Question: The picture describes a maze problem, where green is the starting position and red is the end point. Find the length of the shortest path.
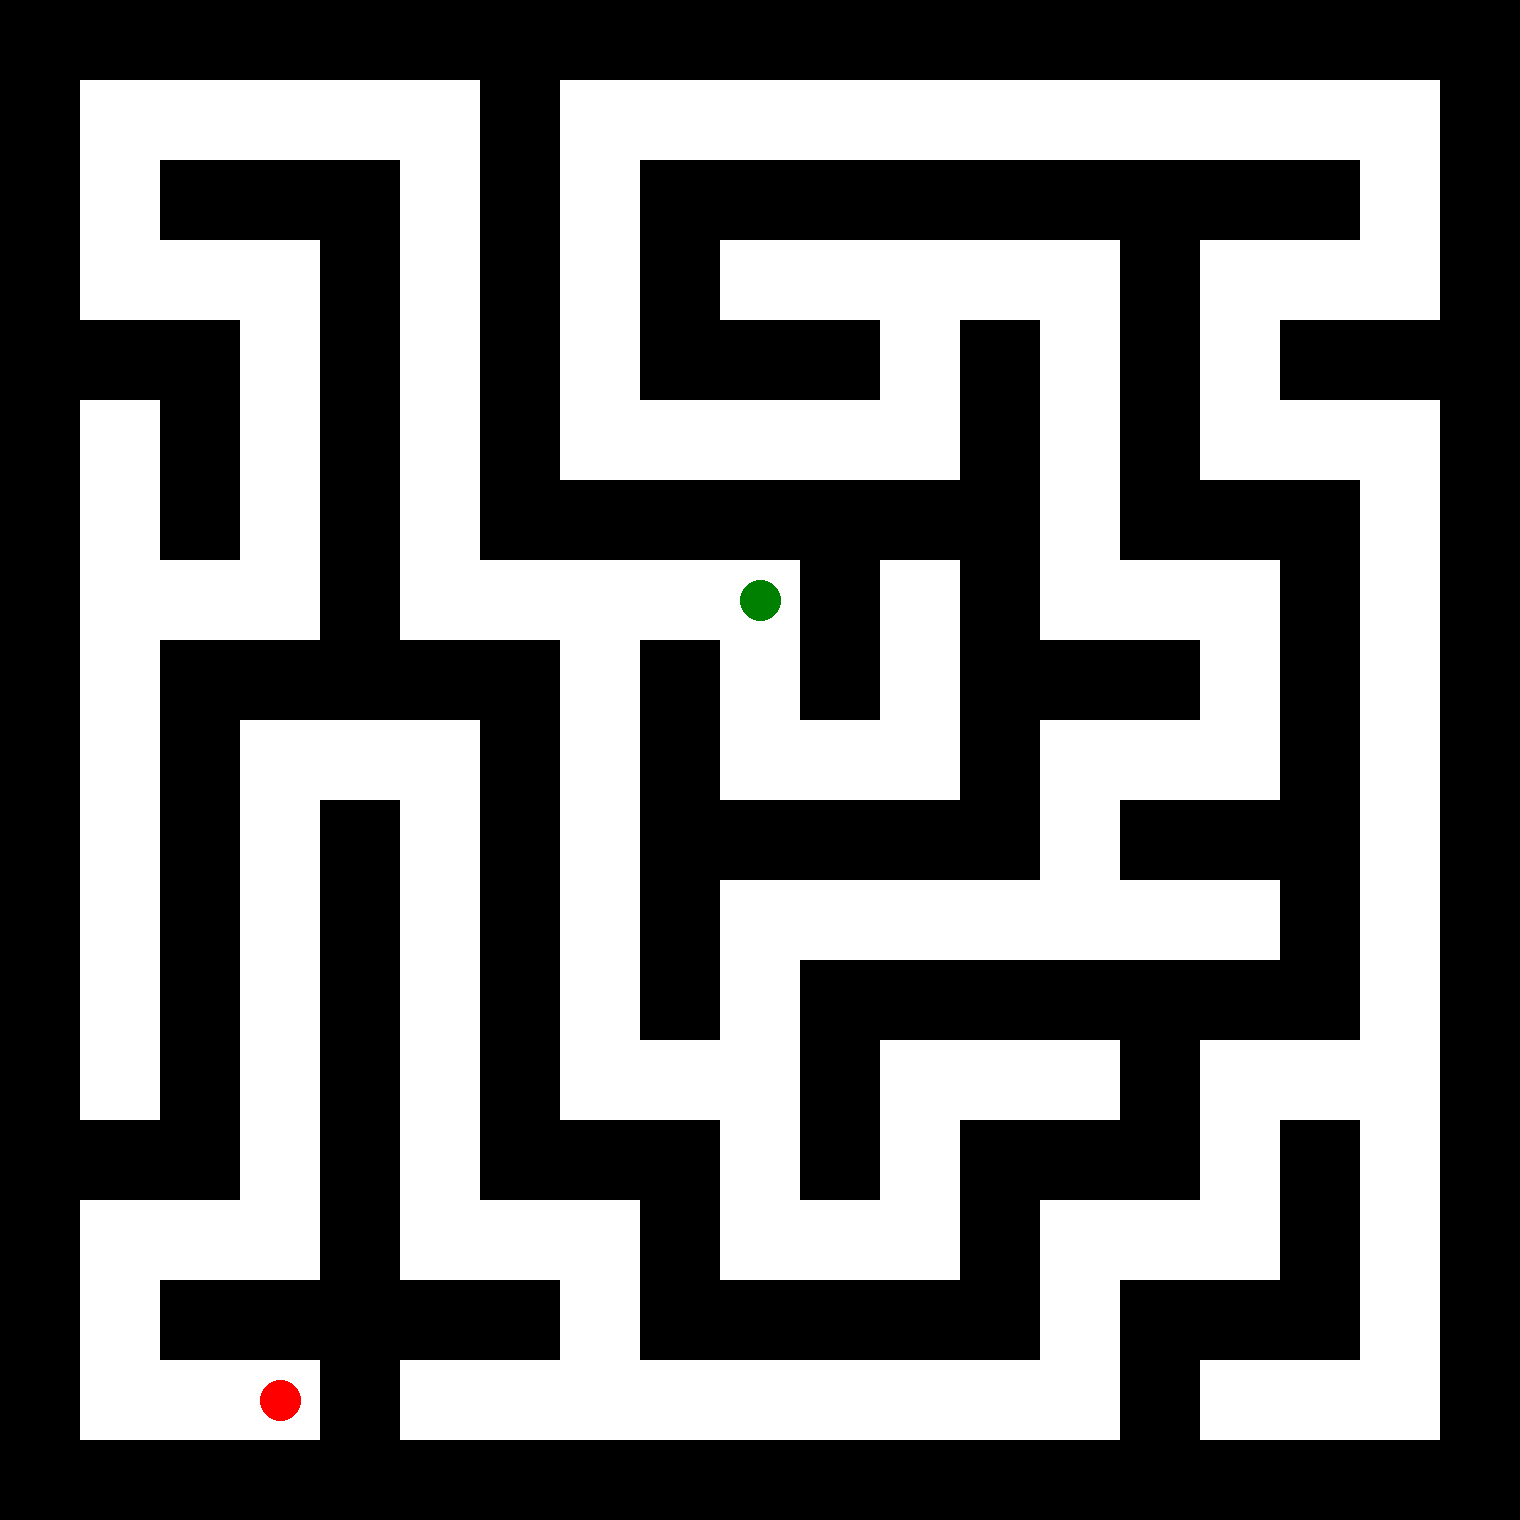
Answer: 104